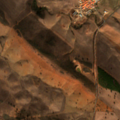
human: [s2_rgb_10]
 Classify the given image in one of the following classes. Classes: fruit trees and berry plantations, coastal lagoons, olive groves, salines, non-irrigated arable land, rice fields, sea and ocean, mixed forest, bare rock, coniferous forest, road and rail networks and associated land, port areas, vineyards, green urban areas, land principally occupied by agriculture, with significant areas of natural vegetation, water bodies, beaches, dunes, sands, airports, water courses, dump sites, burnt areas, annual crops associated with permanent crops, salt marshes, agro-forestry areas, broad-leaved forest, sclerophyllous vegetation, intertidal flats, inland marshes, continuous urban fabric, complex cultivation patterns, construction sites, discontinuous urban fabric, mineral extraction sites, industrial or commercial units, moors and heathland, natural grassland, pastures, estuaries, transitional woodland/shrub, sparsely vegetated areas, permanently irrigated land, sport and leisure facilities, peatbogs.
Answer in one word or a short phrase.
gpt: non-irrigated arable land, agro-forestry areas, sclerophyllous vegetation